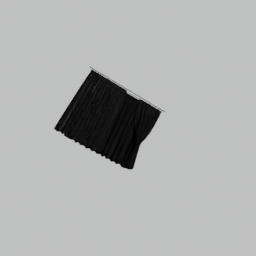
Label: architecture